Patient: sex M, age 53
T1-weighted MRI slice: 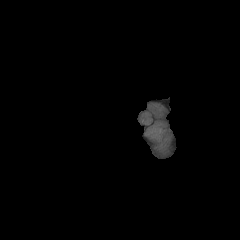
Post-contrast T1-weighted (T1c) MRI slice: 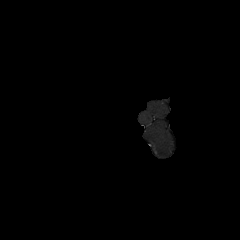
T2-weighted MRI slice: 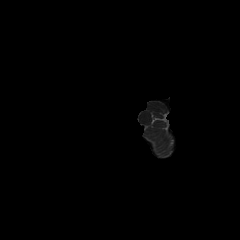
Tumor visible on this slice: no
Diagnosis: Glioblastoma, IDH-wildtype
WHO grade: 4